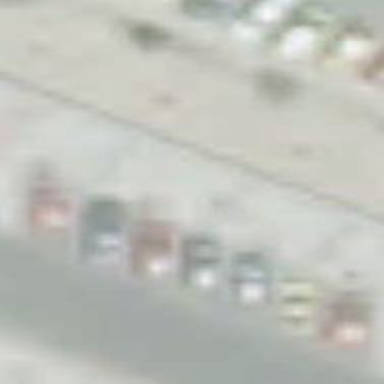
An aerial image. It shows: Parking area with surface.